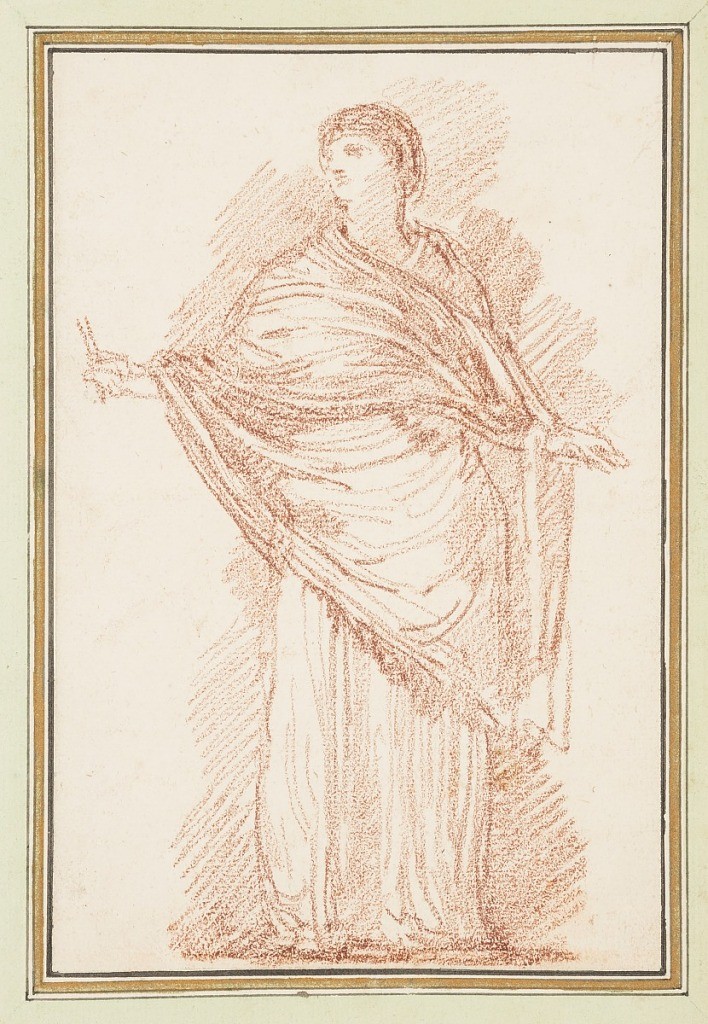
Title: Standing figure with shawl
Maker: Jean-Robert Ango, French, active in Rome 1759 –1770, d. 1773
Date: ca. 1759–70
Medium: Red chalk on paper
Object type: Drawing
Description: Standing figure with a shawl draped across her body. Her arms are held out and she holds something in her right hand.